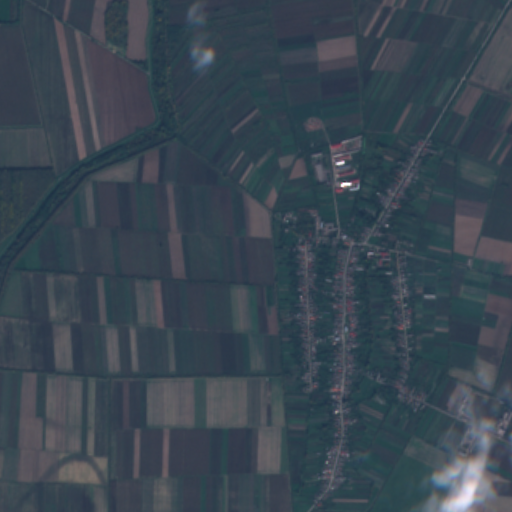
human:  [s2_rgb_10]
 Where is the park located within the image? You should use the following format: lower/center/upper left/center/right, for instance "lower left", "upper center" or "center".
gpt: The park is located in the lower right of the image.
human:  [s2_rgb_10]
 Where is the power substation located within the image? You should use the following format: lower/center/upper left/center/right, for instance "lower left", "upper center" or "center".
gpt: The power substation is located in the lower right of the image.
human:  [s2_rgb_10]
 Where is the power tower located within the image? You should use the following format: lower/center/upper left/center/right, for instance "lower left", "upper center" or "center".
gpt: The power tower is located in the right of the image.
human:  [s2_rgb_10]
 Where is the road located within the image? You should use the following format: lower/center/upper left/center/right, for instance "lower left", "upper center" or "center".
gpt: There is no road in the image.